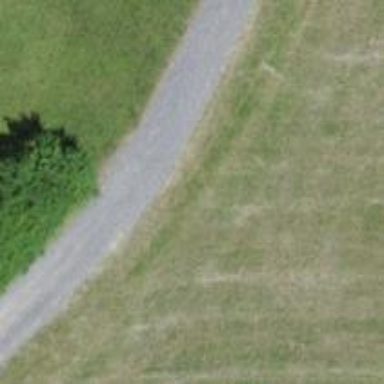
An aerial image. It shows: Compacted track with grade2 level.